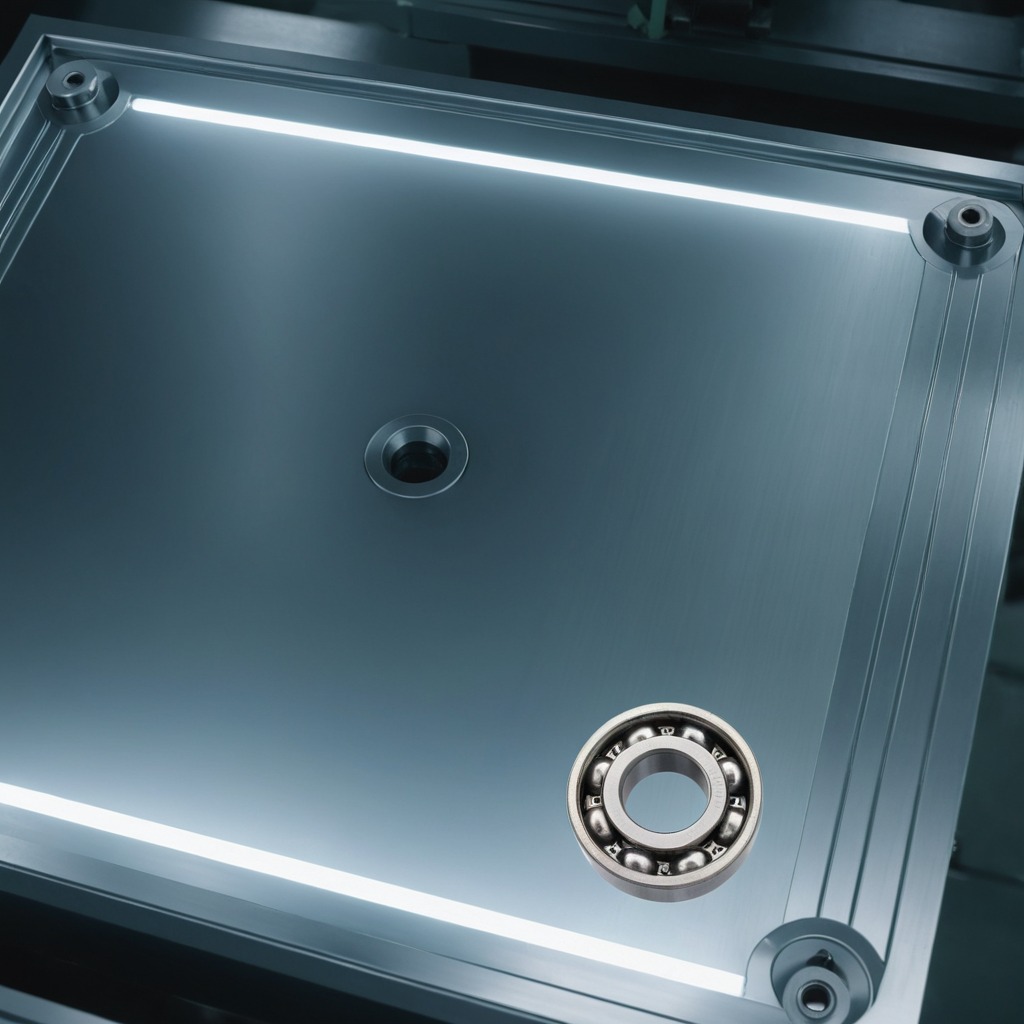
A metal ball bearing lies on the metal table in a machine shop under fluorescent lights.